Question: I have a problem with box-shadow. I need to have shadow only on bottom corners of div as on this image. Deos anyone know how to do that? Thanks in advance for your help.

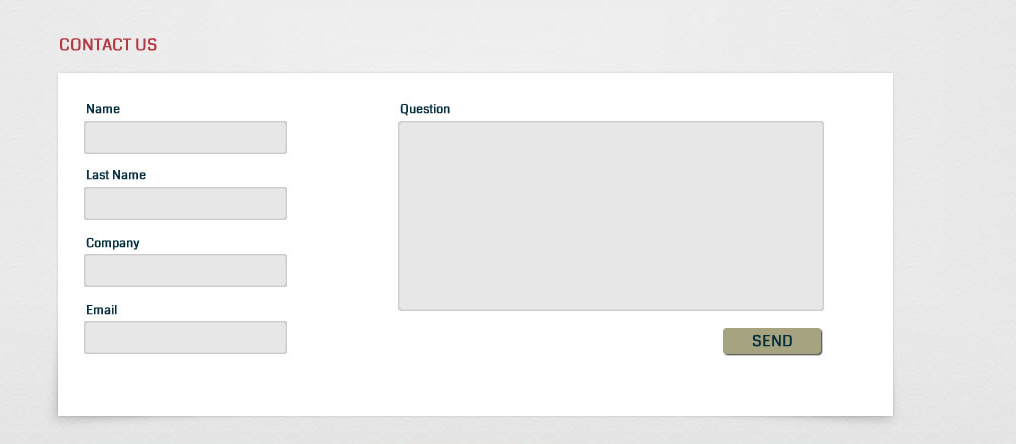
Answer: i am sharing working link to the example.
You can do this using 'css3'.
<URL>